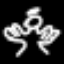
Label: angel